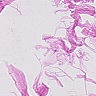
Metastatic tissue present: no